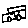
Label: car